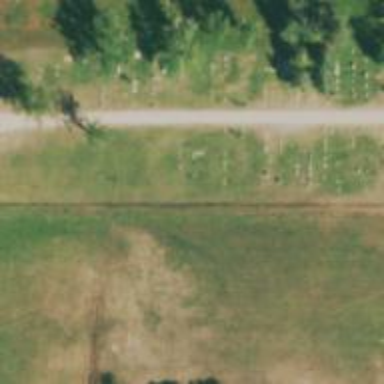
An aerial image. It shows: Historic tomb with tombstone.